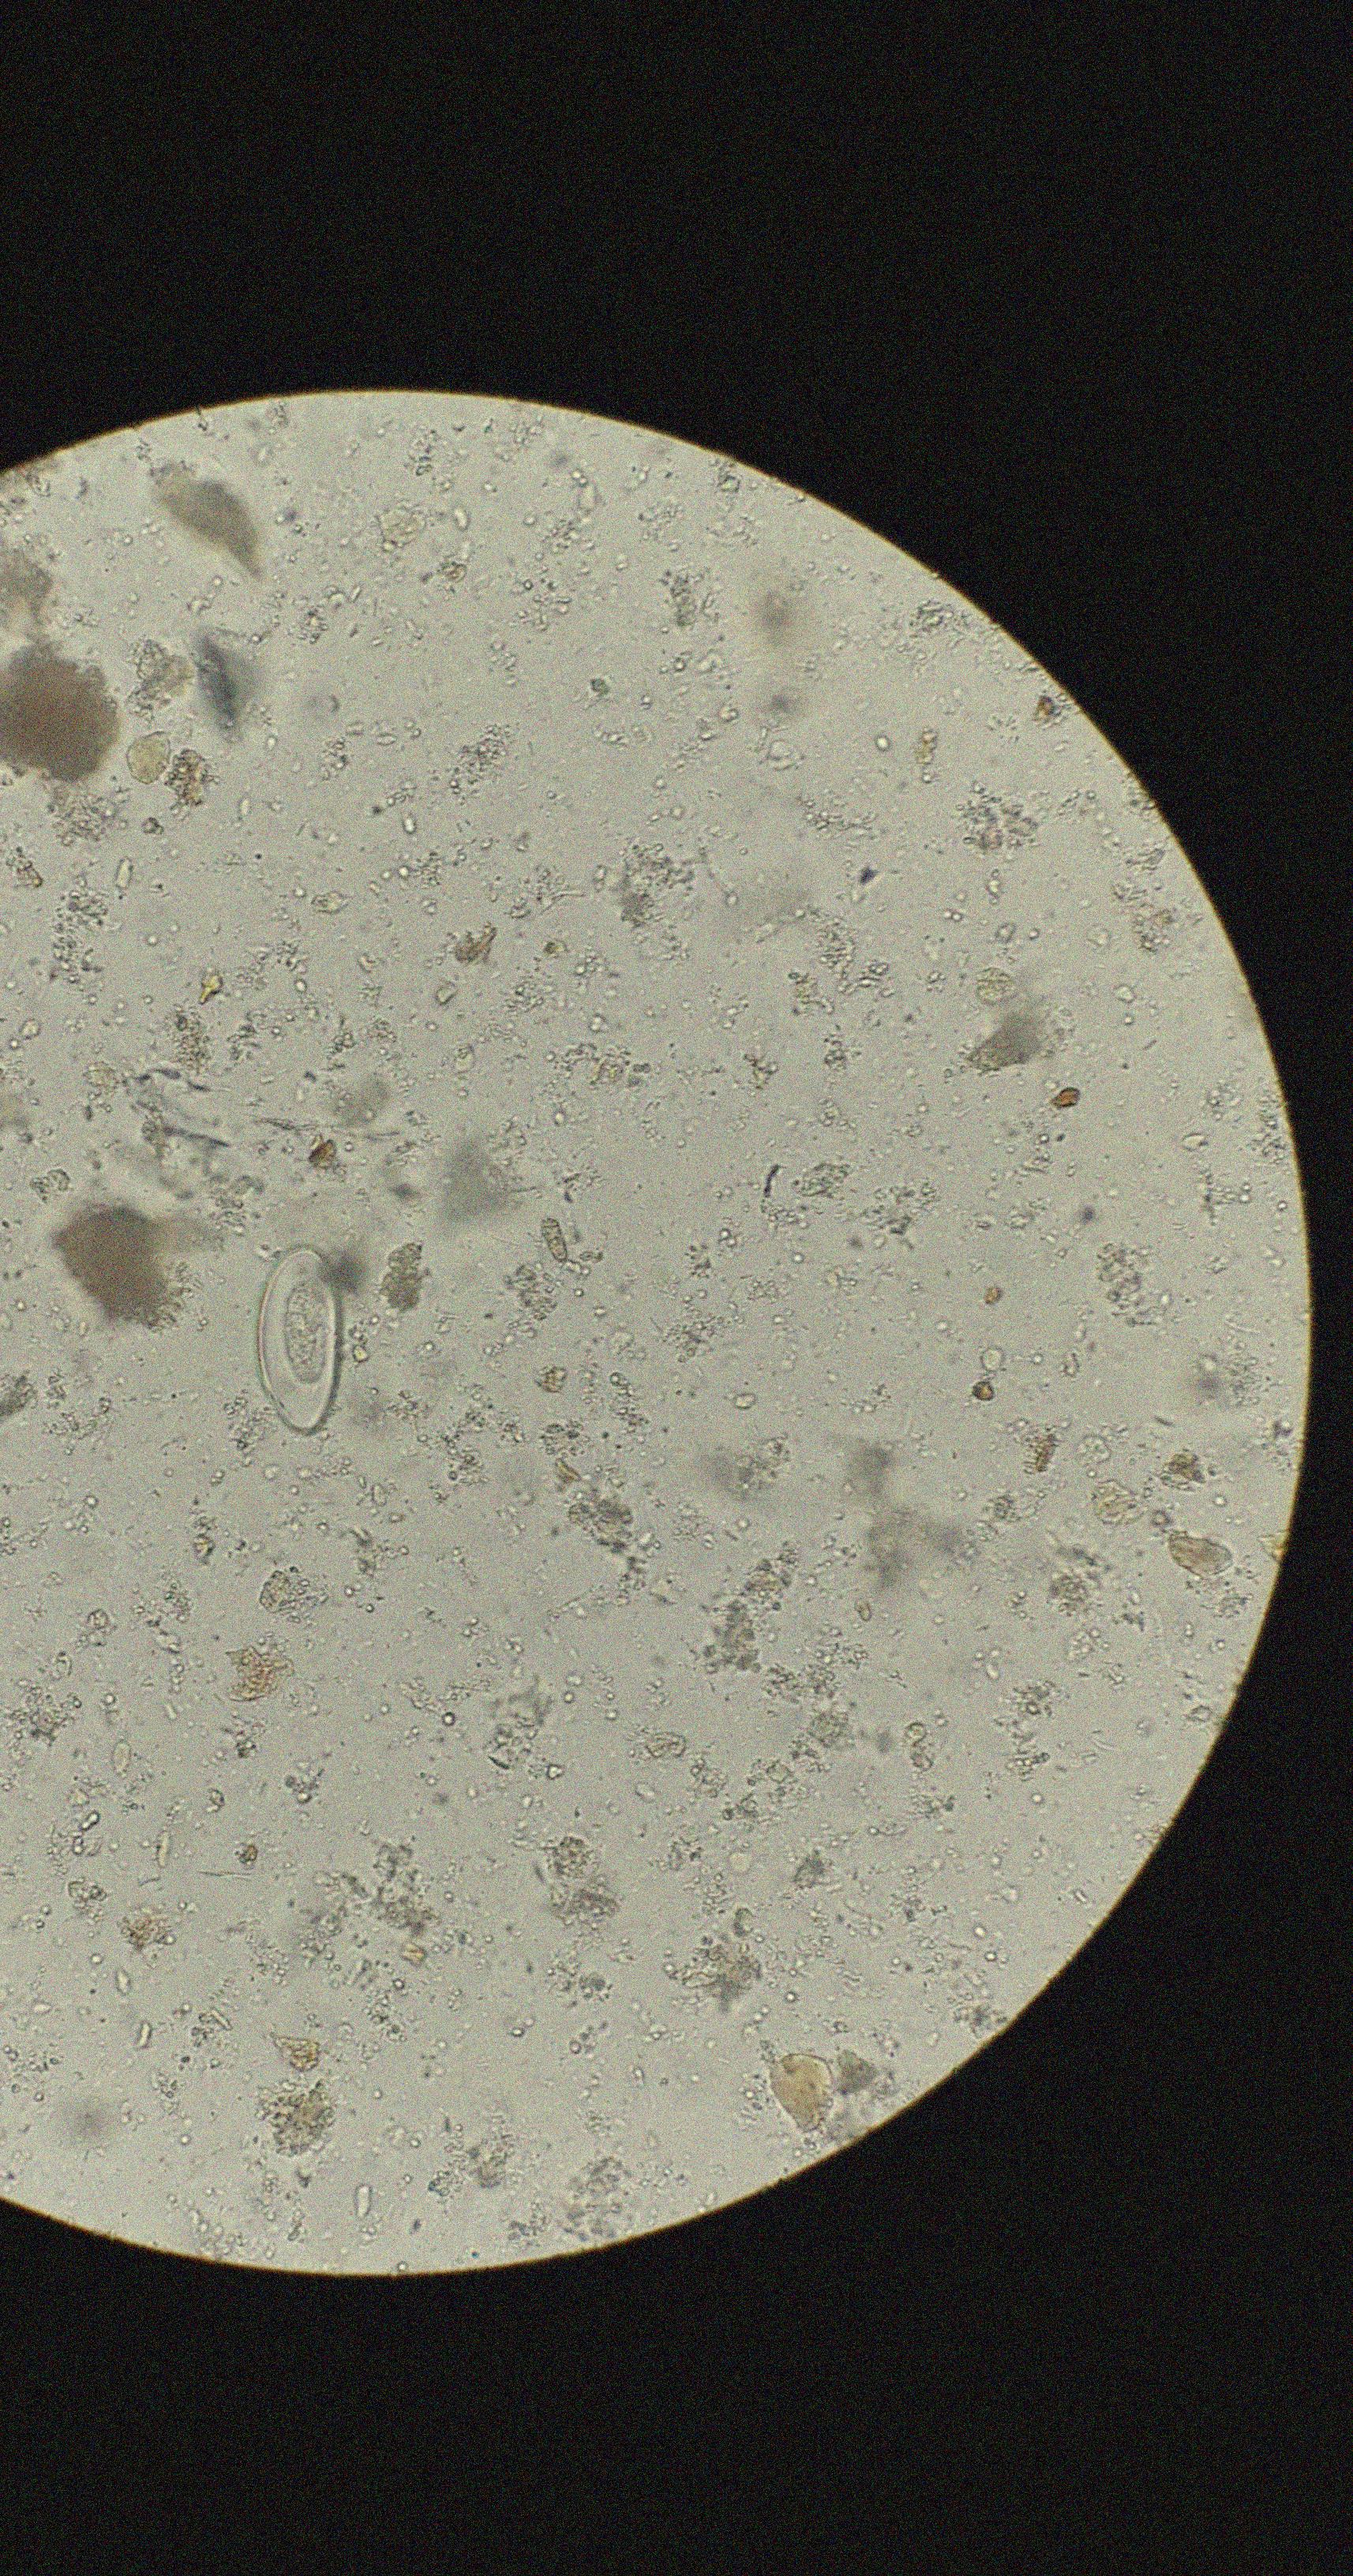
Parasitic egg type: Enterobius vermicularis